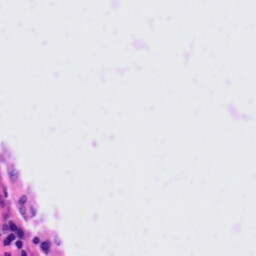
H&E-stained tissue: Tonsil